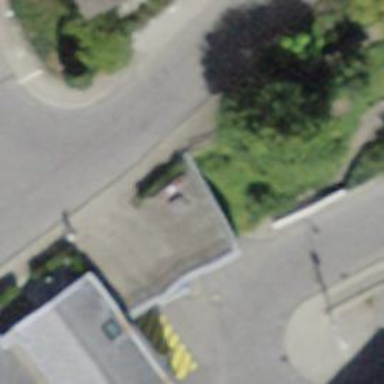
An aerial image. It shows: Parking area.